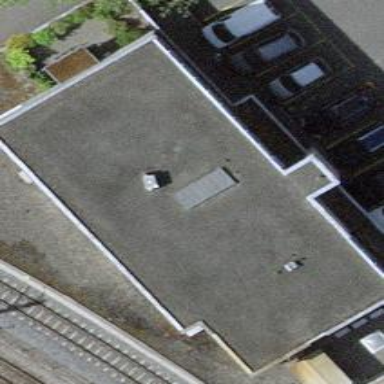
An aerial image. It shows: Train station building.